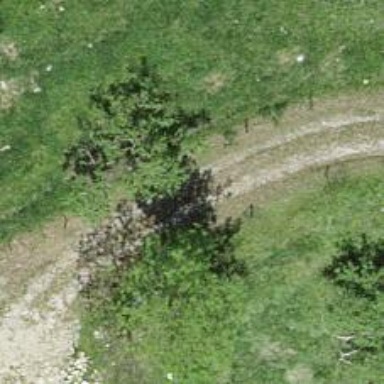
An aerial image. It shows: Agricultural track with rough surface of grade 4. Mainly used by agricultural vehicles.